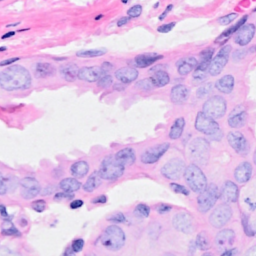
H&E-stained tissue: Breast